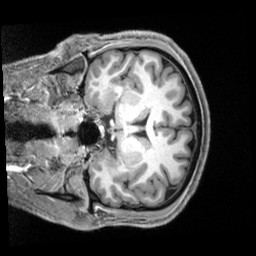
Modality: T1w
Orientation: coronal
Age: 24
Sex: male
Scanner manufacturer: siemens
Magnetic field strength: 3 T
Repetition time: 2.3 s
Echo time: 0.00229 s